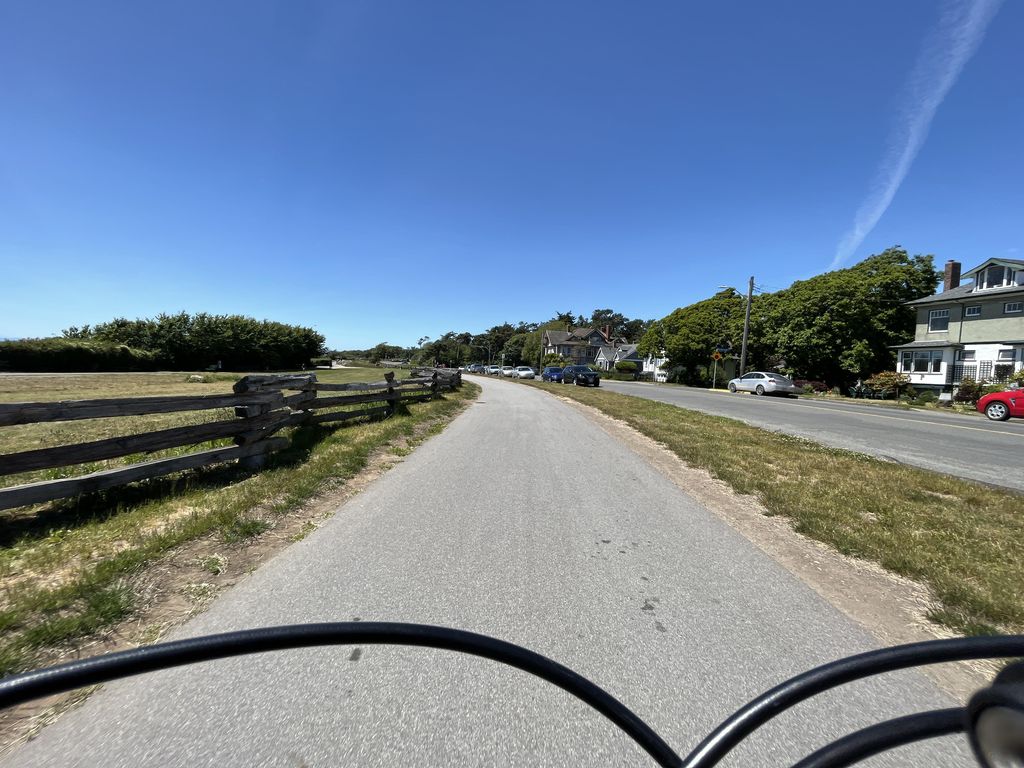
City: victoria